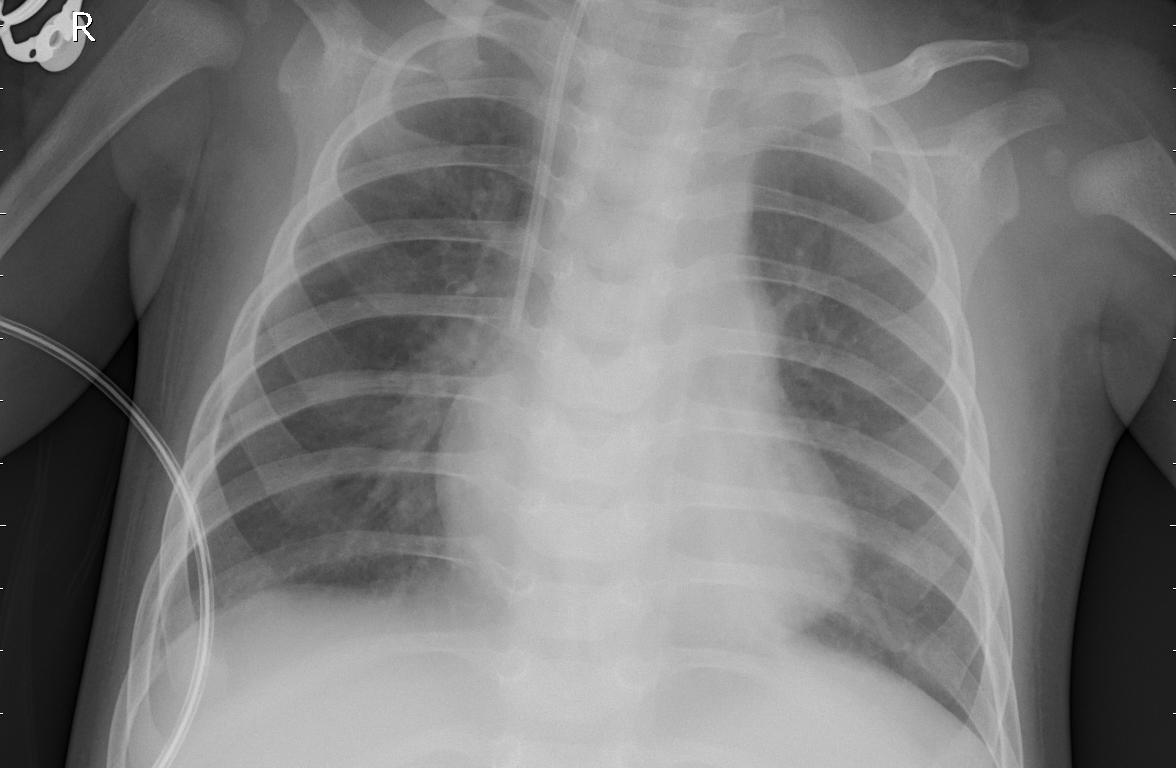
Diagnosis: PNEUMONIA